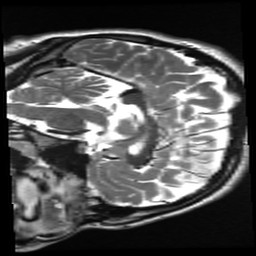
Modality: T2w
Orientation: sagittal
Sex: male
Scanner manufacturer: ge
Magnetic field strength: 3 T
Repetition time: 5 s
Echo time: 0.1015 s